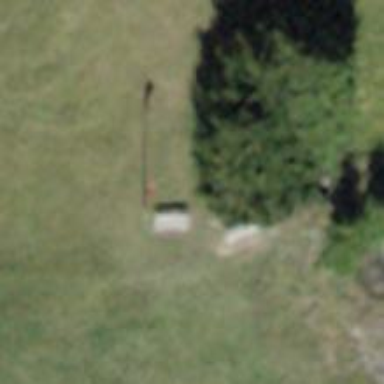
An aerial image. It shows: Flagpole structure.